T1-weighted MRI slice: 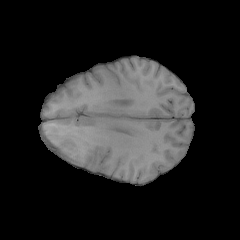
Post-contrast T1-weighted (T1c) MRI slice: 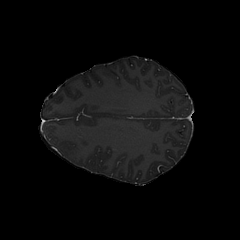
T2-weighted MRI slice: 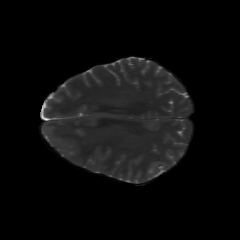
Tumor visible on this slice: yes